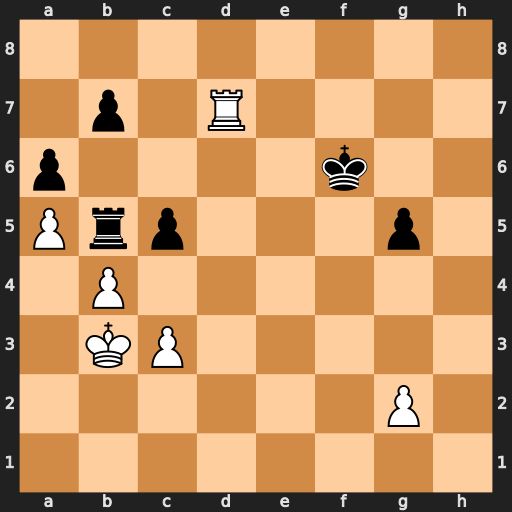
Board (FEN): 8/1p1R4/p4k2/Prp3p1/1P6/1KP5/6P1/8
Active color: w
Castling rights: -
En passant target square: -
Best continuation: Rd5 Ke6 Kc4